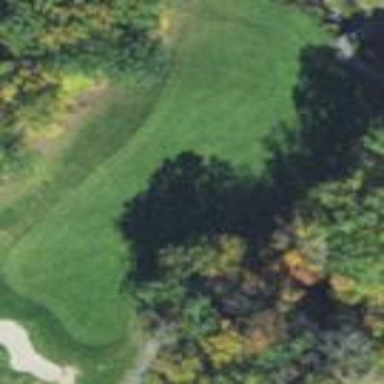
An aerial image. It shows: Grassy area designated as golf fairway.